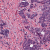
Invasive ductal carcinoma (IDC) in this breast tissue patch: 0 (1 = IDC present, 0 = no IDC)